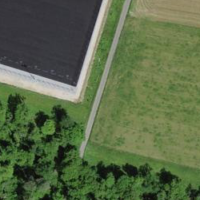
EUNIS habitat code: 52
Species observed at this site:
Phyllobius pyri
Grammoptera ruficornis
Micropeza corrigiolata